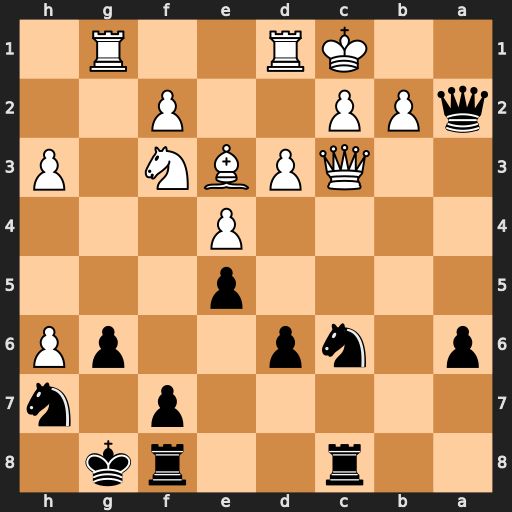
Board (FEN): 2r2rk1/5p1n/p1np2pP/4p3/4P3/2QPBN1P/qPP2P2/2KR2R1
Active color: b
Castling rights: -
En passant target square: -
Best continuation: Na5 Qxa5 Qxa5